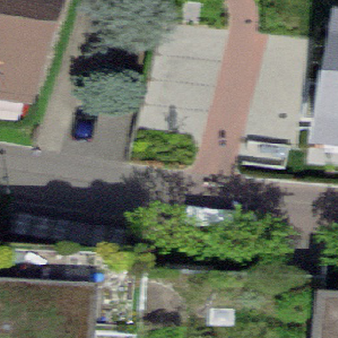
Label: other